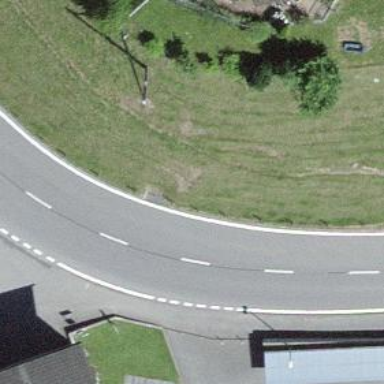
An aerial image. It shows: Bus stop with platform for public transport.